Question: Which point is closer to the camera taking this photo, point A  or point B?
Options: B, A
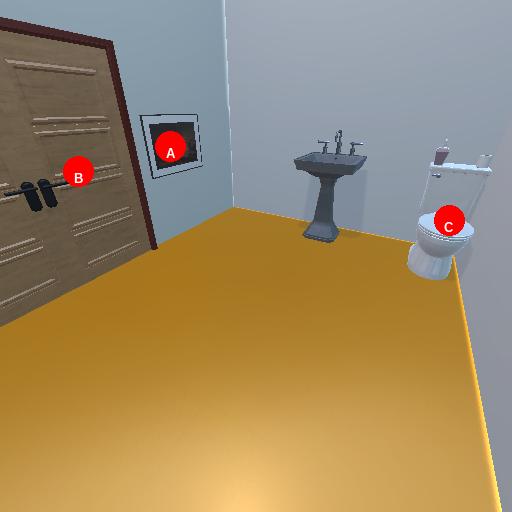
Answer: B